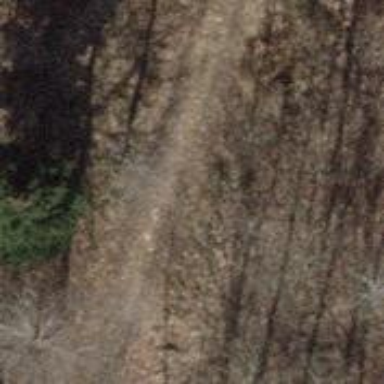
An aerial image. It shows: Track with grade 2 gravel surface.